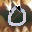
Label: 0